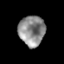
Tissue: lung
Cell type: Epithelial cells
Senescence score: 0.1769
Nuclear area (px): 774
Mean DAPI intensity: 139.984